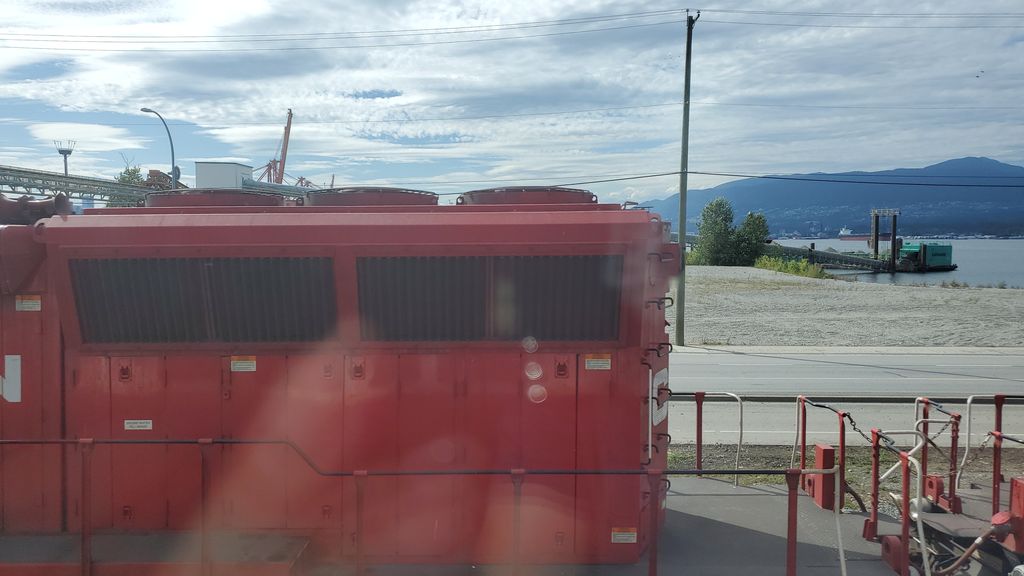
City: vancouver